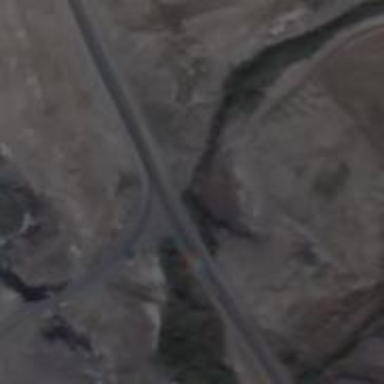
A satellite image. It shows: Unclassified road on bridge.